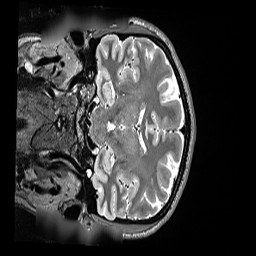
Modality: T2w
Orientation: coronal
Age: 39
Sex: female